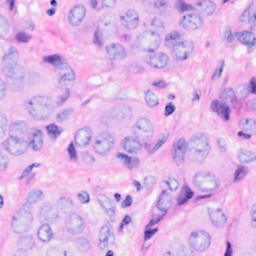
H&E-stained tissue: Breast